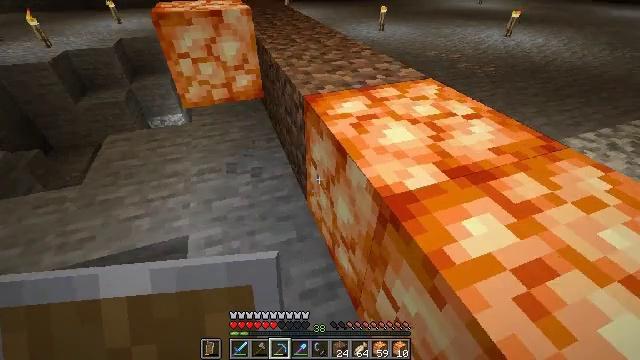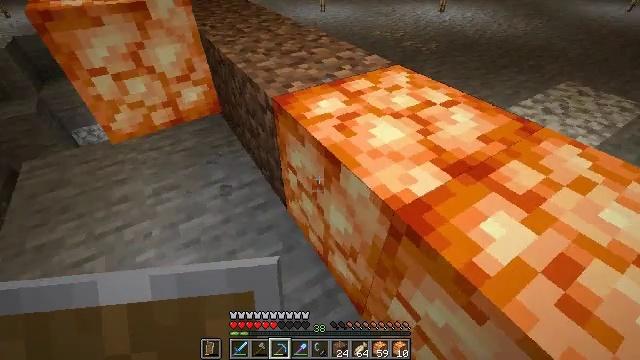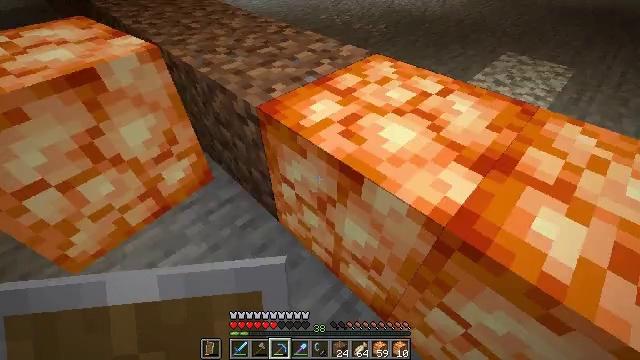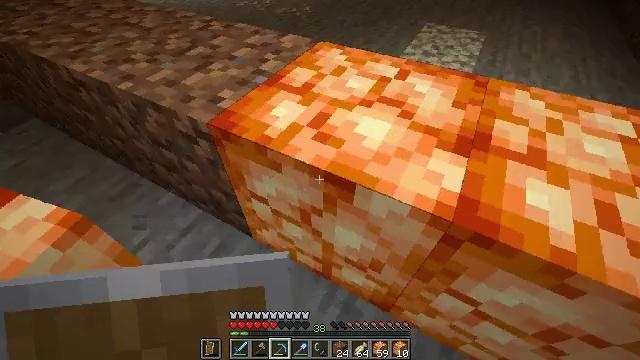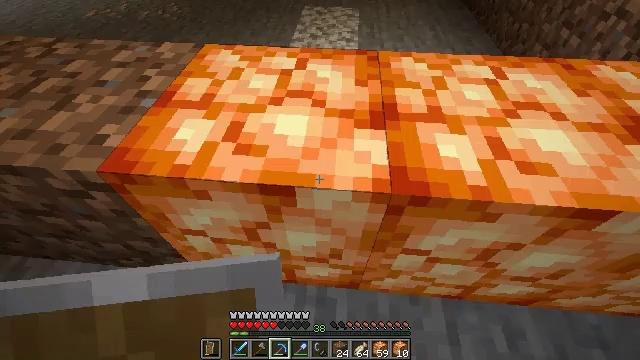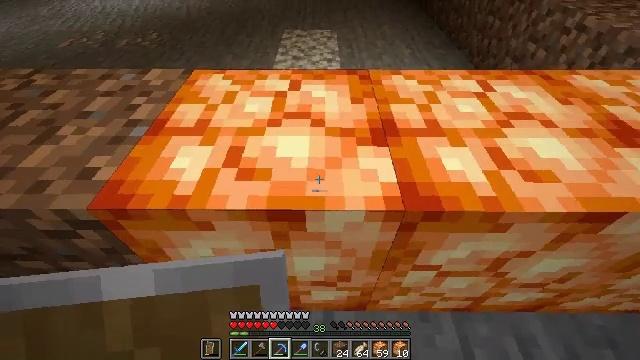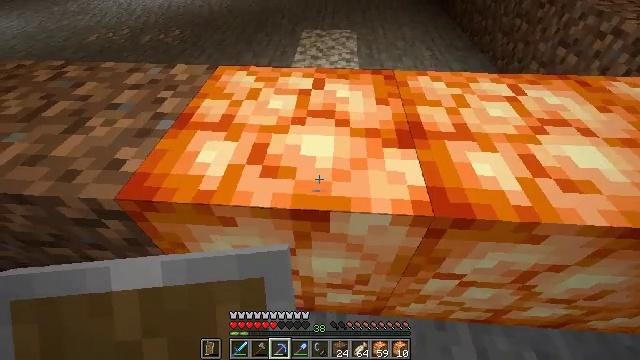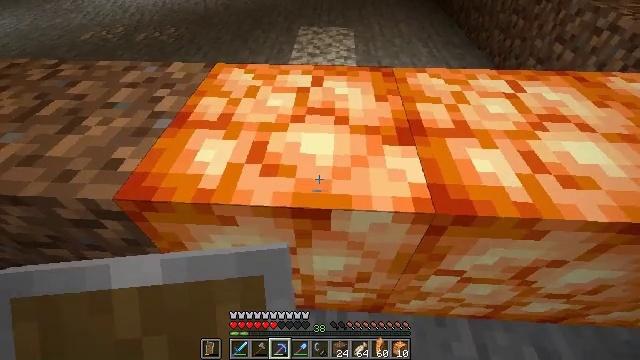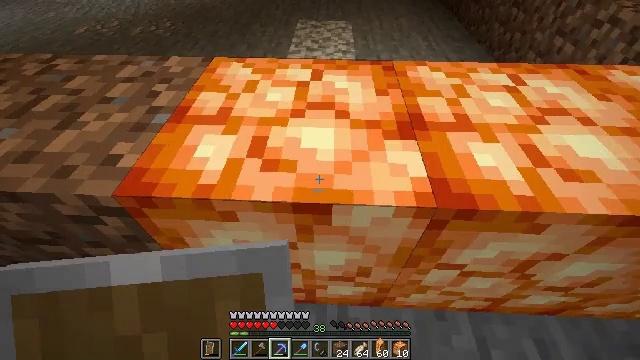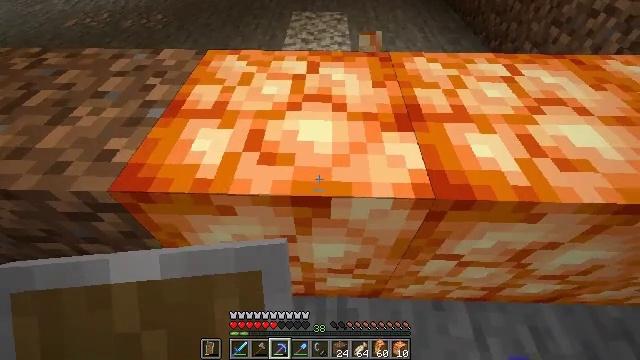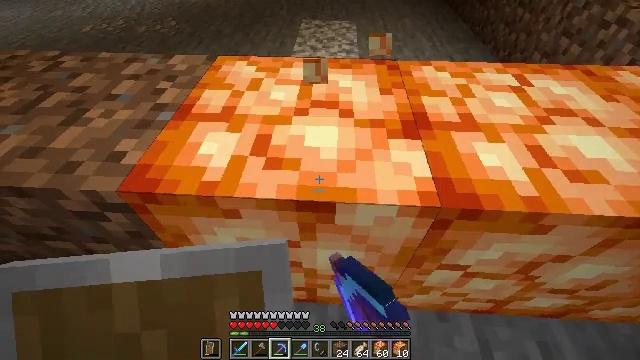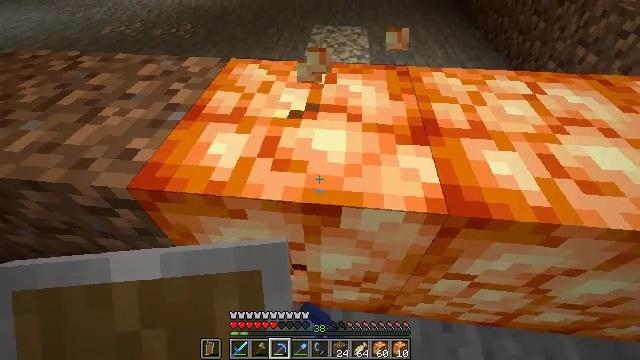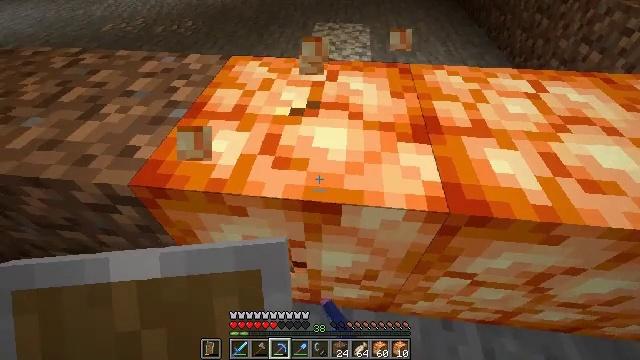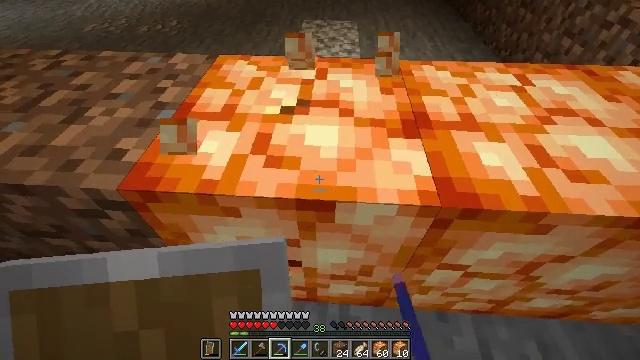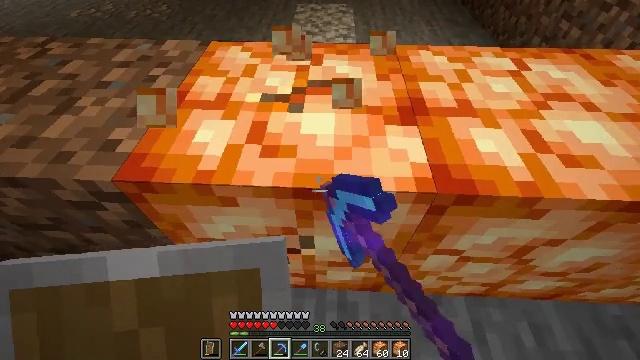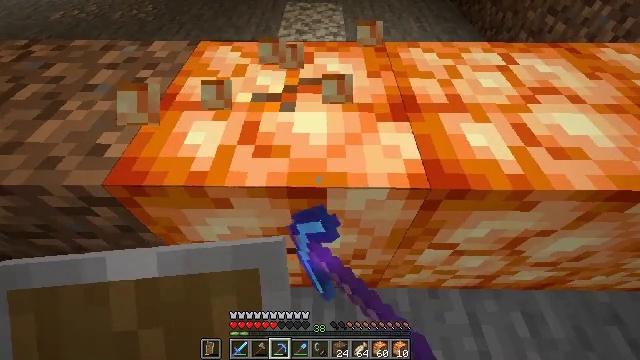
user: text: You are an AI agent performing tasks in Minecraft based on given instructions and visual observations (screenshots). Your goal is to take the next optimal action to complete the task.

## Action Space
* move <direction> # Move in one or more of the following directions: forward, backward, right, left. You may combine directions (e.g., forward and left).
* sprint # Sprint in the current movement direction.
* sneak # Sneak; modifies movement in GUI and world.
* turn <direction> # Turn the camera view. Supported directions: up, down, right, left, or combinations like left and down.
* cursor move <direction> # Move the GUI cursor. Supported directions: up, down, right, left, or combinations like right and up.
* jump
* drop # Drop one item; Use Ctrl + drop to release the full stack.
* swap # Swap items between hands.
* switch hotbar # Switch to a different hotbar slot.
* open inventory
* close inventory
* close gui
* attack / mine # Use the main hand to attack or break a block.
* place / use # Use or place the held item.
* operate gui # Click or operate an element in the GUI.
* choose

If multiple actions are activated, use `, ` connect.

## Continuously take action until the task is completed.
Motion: motion action
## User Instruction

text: Collect the shroomlight block.
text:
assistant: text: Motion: move forward and move left, turn right and down
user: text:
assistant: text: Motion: move forward and move left, turn right and down
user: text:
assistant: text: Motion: move forward, turn right and down
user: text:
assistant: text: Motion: turn right and down
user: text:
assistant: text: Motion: turn right and up
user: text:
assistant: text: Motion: turn left
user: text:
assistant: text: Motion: no_op
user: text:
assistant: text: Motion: turn down
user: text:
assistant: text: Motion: turn right and down, attack / mine
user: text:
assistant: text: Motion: turn left and up, attack / mine
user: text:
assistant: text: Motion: turn left, attack / mine
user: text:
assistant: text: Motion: attack / mine
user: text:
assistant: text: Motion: turn right, attack / mine
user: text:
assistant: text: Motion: turn right and down, attack / mine
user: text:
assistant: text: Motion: turn right, attack / mine
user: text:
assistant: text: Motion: turn right, attack / mine
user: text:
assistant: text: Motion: turn right, attack / mine
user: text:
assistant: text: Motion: turn right, attack / mine
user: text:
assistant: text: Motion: attack / mine
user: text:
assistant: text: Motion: attack / mine
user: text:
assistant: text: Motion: attack / mine
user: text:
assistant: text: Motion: attack / mine
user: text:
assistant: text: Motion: attack / mine
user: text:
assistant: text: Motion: attack / mine
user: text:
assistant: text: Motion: attack / mine
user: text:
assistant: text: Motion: attack / mine
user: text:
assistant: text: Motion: attack / mine
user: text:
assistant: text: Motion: attack / mine
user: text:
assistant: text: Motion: attack / mine
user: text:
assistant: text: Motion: attack / mine